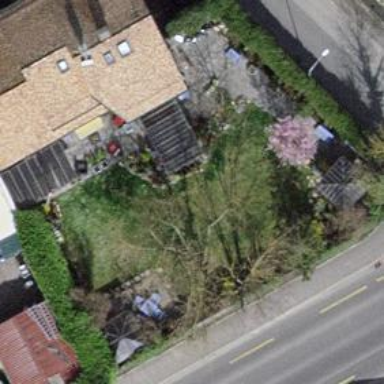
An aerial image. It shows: Garden surrounded by fence.